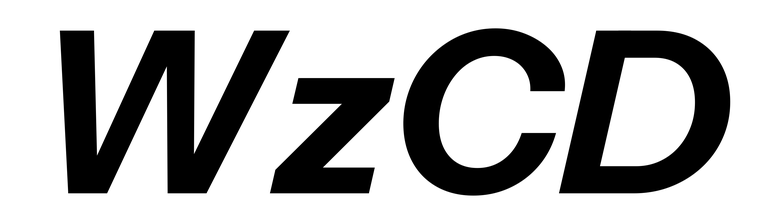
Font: InstrumentSans-Italic_Bold_Italic